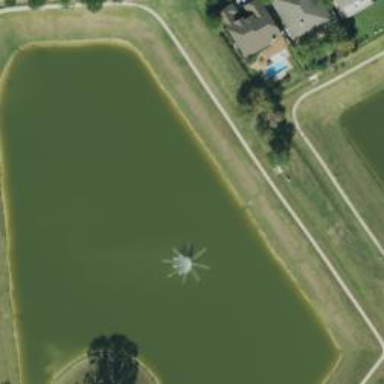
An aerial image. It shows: Retention basin with water.